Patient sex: M
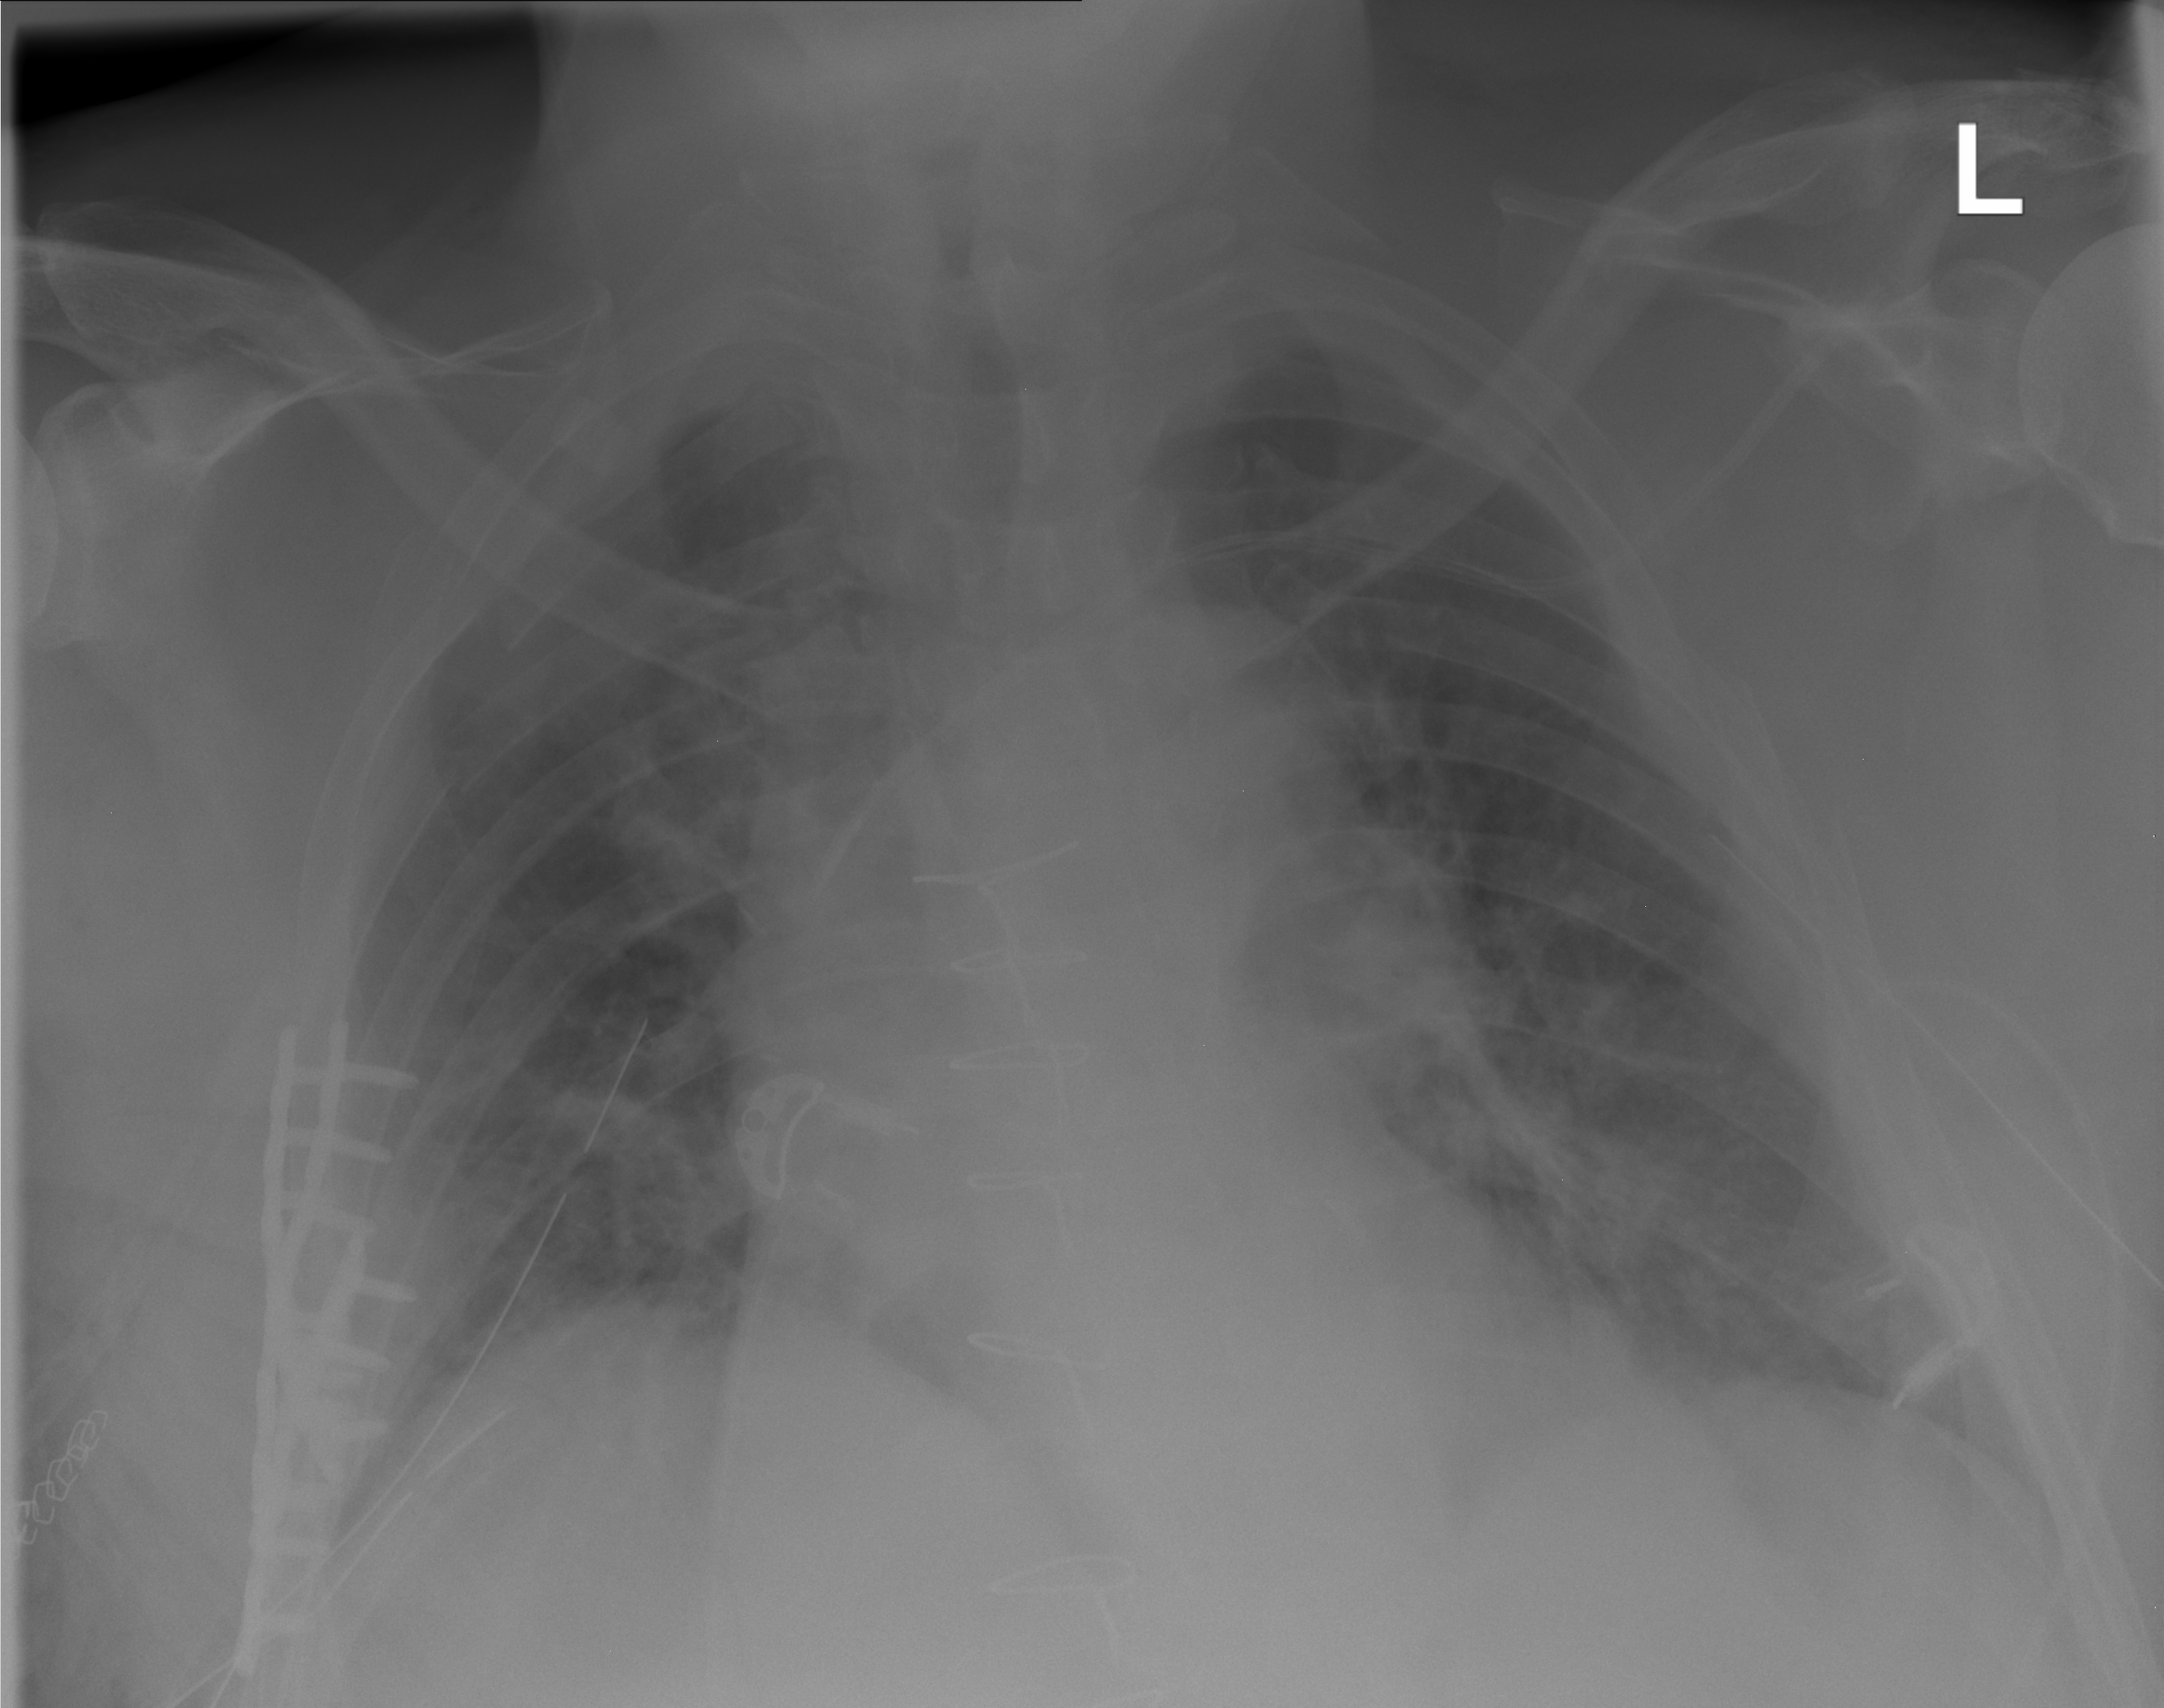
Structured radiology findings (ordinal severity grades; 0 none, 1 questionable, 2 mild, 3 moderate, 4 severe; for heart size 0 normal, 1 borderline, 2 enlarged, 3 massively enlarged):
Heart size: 0
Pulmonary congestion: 0
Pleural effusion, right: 0
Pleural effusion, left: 0
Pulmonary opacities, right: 0
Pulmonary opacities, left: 2
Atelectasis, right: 1
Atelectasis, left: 0